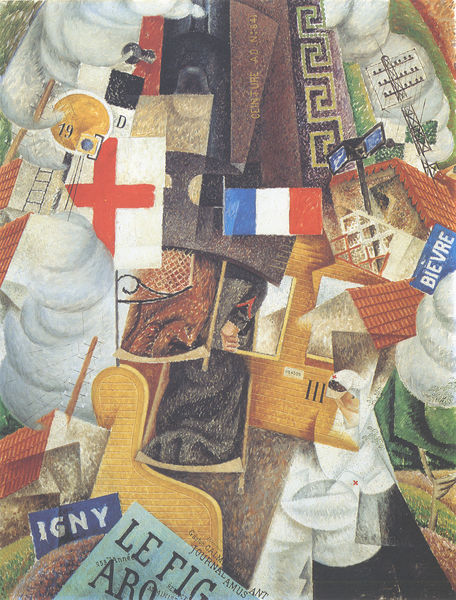
Titel: Train de blessés
Künstler: Gino Severini
Standort: Amsterdam
Institution: Stedelijk Museum
Schlagwörter: blau, dunkel, weiß, wolken, gelb, grün, komposition, kubismus, kubistisch, stadt, bewegung, braun, bunt, cafe, fenster, frankreich, frau, glas, grau, hell, lampe, paris, raum, schwarz, dach, haus, rot, wolke, expressionismus, malerei, muster, gesicht, vorhang, öl, feld, häuser, natur, brücke, gatter, rauch, figur, stoff, mutter, england, kreis, chaos, hellblau, schrift, papier, fahnen, italien, ort, perspektive, fahne, flagge, mast, abstrakt, fläche, flächen, dächer, ziegel, farbe, formen, weis, französisch, strom, banner, krieg, leiter, tricolore, essen, kaffee, bett, collage, dada, futurismus, glaube, kreuz, religion, strahlen, linie, strommast, schweiz, revolution, text, zeitung, buchstaben, durcheinander, dynamik, worte, leinwand, kollage, leben, brief, eisenbahn, konstruktion, bahnsteig, schiene, schienen, zentrum, konsole, flaggen, mittelpunkt, fensterblick, christentum, journal, rundungen, mäander, franzose, gegenstände, ordnung, länder, radial, ausschnitte, sahne, christ, delaunay, delauney, verwirrt, überschneidung, schrit, braque, montage, max beckmann, figaro, kreus, dadaismus, brün, telegrafenmast, severini, däch, ungeordnet, rotes kreuz, zukunft, komosition, schwitters, alltagsgegenstände, bievre, bueffet, bunr, dekorative formen, flächenprojektion, gegenspiel, igny, kantige formen, kibismus, kreuzundquer, krnakenschwester, le fig, le figaro, pberschneidungen, primärfaben, schnappschüsse, schrist, strimmast, syntese, zentru